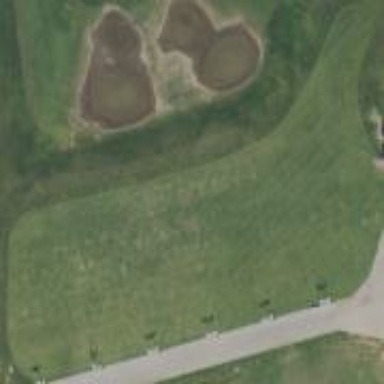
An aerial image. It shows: Grassy area designated as golf tee.